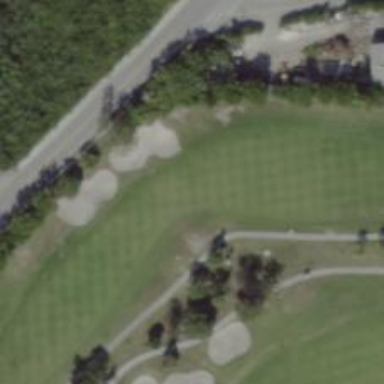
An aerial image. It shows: Golf hole.